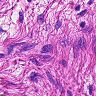
Metastatic tissue present: no